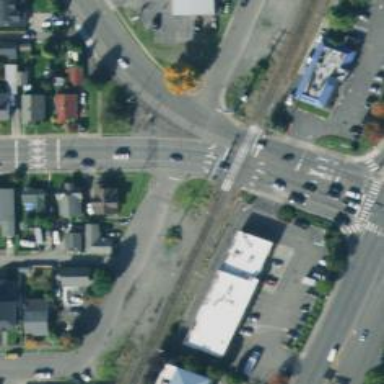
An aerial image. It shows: Railway level crossing.